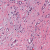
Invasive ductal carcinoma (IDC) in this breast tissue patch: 0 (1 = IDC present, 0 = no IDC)